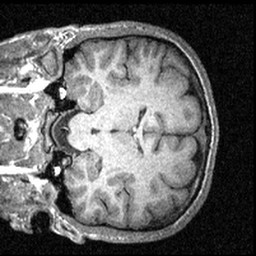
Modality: T1w
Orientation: coronal
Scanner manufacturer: siemens
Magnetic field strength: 3 T
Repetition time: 1.57 s
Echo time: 0.00304 s